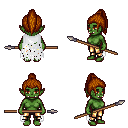
a pixel art fantasy rpg character, female body template, orc, green skin, white tattered cape, gold greaves, brunette long topknot hairstyle, spear, four views (front, back, left, right), 2x2 character sprite sheet, small pixel art, hard edges, no anti-aliasing